Question: I want to create an expandable table where there will be one header with plus icon to expand and the child will be displayed in the expanded part.

I am able to create that but the child rows are not coming below the parent row border that is happening because I am using the table inside the parent 'td'. So is there any better way to use.
'''
var app = angular.module('plunker', []);
app.controller('MainCtrl', function($scope) {
$scope.name = 'World';
$scope.carList = [{
review: 'New',
rating: 5,
fiveStarPercent: 100,
recommended: 'yes',
price: '$1,000,000',
name: 'Row 1',
descrt: [{
name:'Clild 1',
review: 'New',
rating: 5,
description: 'test 1',
card: 'N',
gift: '$1,565,650'
}, {
name:'Clild 2',
review: 'New',
rating: 5,
description: 'test 2',
card: 'N',
gift: '$1,554,540'
}, {
name:'Clild 3',
rating: 5,
review: 'New',
description: 'test 3',
card: 'Y',
gift: '$1,444,450'
}]
}, {
review: 'Poor',
rating: 1,
fiveStarPercent: 10,
recommended: 'no',
price: '$5',
name: 'Row 2',
descrt: [{
name:'Clild 1',
review: 'New',
description: 'test ',
card: 'N',
rating: 5,
gift: '$1,025,655'
}, {
name:'Clild 2',
review: 'New',
description: 'test 2',
card: 'Y',
rating: 5,
gift: '$1,545,454'
}]
}];
});
'''
'''
tr {
cursor: pointer;
}
tr.trigger:hover td {
background-color: #ffc !important;
}
table, th, td {
border: 1px solid black;
border-collapse: collapse;
}
'''
'''
<script src="//unpkg.com/angular/angular.js"></script>
<body ng-app="plunker" ng-controller="MainCtrl">
<p>Hello {{name}}!</p>
<table class="table table-striped table-bordered">
<thead>
<tr>
<th>Name</th>
<th>Status</th>
<th>Cost</th>
<th>Items</th>
<th>Card</th>
<th>Cost</th>
</tr>
</thead>
<tbody>
<tr class="trigger" ng-repeat-start="car in carList | filter:tableFilter" ng-click="main.activeRow = !main.activeRow">
<td><a href="#">+</a><span style="padding:4px;">{{car.name}}</span></td>
<td>{{car.review}}</td>
<td>{{car.rating}}</td>
<td>{{car.fiveStarPercent}}</td>
<td>{{car.recommended}}</td>
<td>{{car.price}}</td>
</tr>
<tr ng-repeat-end ng-show="main.activeRow" ng-repeat="subling in car.descrt">
<td>{{subling.name}}</td>
<td>{{subling.rating}}</td>
<td>{{subling.review}}</td>
<td>{{subling.description}}</td>
<td>{{subling.card}}</td>
<td>{{subling.gift}}</td>
</tr>
</tbody>
</table>
</body>
'''
This is the reference URL: <URL>
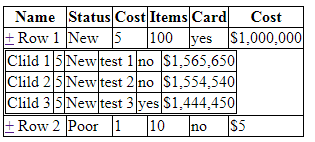
Answer: Avoid nested tables, so that will help issues related to 'td' width
'''
<tr class="trigger" ng-repeat-start="car in carList | filter:tableFilter" ng-click="main.activeRow = !main.activeRow">
<td><a href="#">+</a><span style="padding:4px;">{{car.name}}</span></td>
<td>{{car.review}}</td>
<td>{{car.rating}}</td>
<td>{{car.fiveStarPercent}}</td>
<td>{{car.recommended}}</td>
<td>{{car.price}}</td>
</tr>
<tr ng-repeat-end ng-show="main.activeRow" ng-repeat="subling in car.descrt">
<td>{{subling.name}}</td>
<td>{{subling.rating}}</td>
<td>{{subling.review}}</td>
<td>{{subling.description}}</td>
<td>{{subling.card}}</td>
<td>{{subling.gift}}</td>
</tr>
'''
<URL>
> I was not sure that 'ng-repeat' and 'ng-repeat-end' would work
together, but they did.